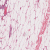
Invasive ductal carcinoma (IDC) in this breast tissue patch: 1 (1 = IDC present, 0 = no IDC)